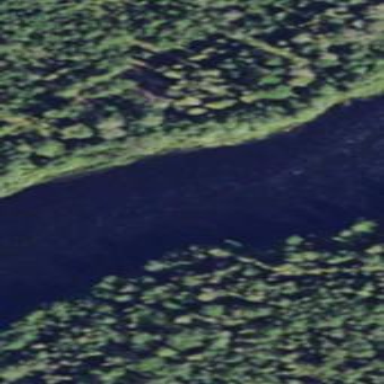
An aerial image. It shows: River flowing through natural landscape.